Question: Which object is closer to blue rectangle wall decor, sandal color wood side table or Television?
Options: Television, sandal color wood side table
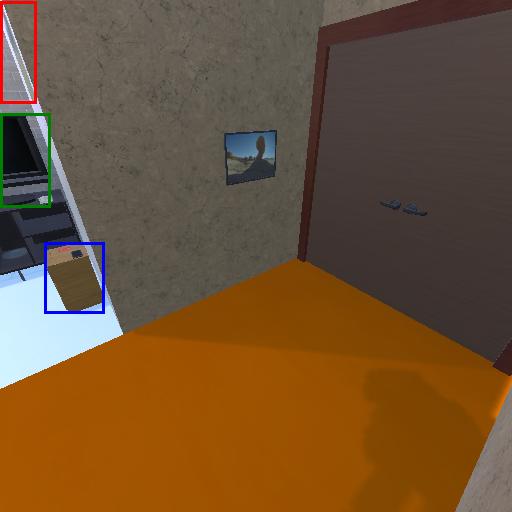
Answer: Television